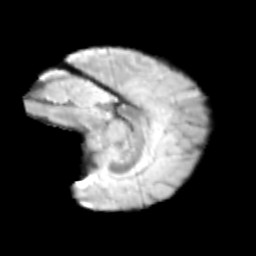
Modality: T2w
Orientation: sagittal
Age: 10
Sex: female
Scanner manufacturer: siemens
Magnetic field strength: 3 T
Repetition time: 3.8 s
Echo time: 0.07 s